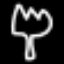
Label: fork